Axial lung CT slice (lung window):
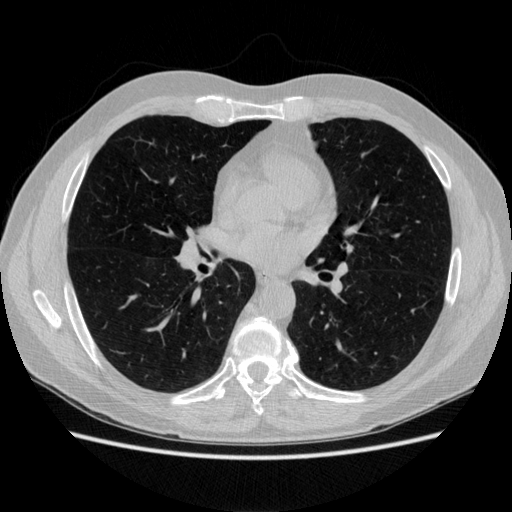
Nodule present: no